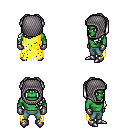
a pixel art fantasy rpg character, male body template, orc, green skin, yellow tattered cape, teal pants, white princess hairstyle, chain hood, metal gloves, metal boots, four views (front, back, left, right), 2x2 character sprite sheet, small pixel art, hard edges, no anti-aliasing